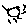
Label: sun